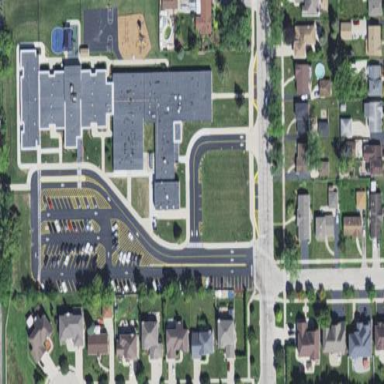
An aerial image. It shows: School.